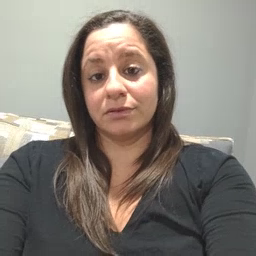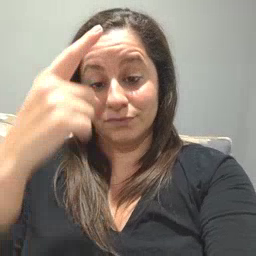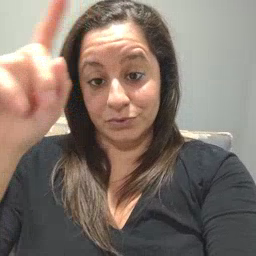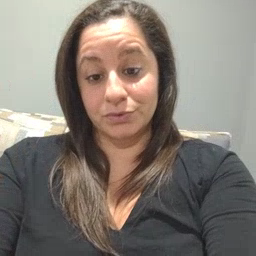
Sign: for